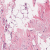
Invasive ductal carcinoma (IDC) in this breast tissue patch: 0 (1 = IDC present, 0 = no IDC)